Question: I have this menu that's basically an horizontal items sliding bar. All menu items have specific default css properties. I want the items to change their size and left/right margins when they reach the center of the main container and reset to the default values when they leave it (or are outside of it). See my schematic.

There's a left/right button that will trigger which direction it will slide.
I know there are libraries for this sort of thing, but I really want the simplest possible thing.
Here's the HTML markup:
'''
<div id="leftBtn">Left</div>
<div id="rightBtn">Right</div>
<div id="centerArea">
<div id="menuContainer">
<div id="menuItem_1" class="menuItem"></div>
<div id="menuItem_2" class="menuItem"></div>
<div id="menuItem_3" class="menuItem"></div>
<div id="menuItem_4" class="menuItem"></div>
</div>
</div>
'''
... and the <URL>.
Thank you.
Pedro
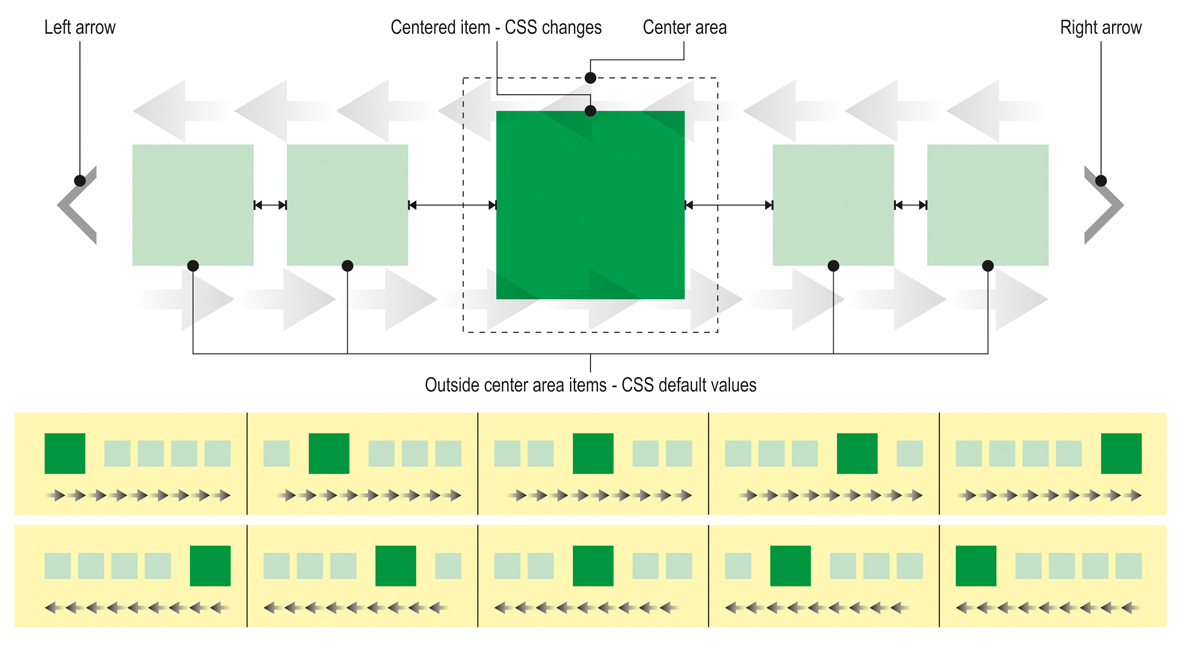
Answer: Try this <URL>
It follows following approach
* enclose contents of '.menuItem' in another container, '.container' so that it can move freely inside it's parent.
* use the 'menuItem_place' to get particular '.menuItem' that's in center.